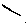
Label: line